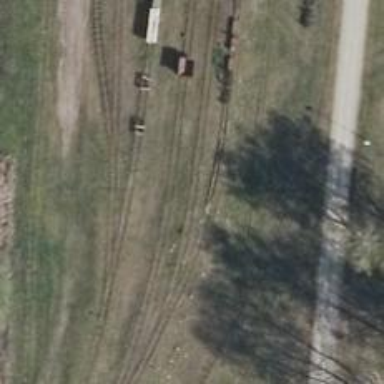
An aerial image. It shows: Preserved narrow gauge railway.